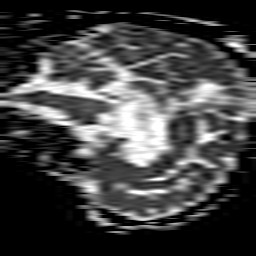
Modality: ADC
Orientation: sagittal
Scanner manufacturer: philips
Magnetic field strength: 1.5 T
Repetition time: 3.681 s
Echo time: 0.09411 s